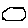
Label: hexagon